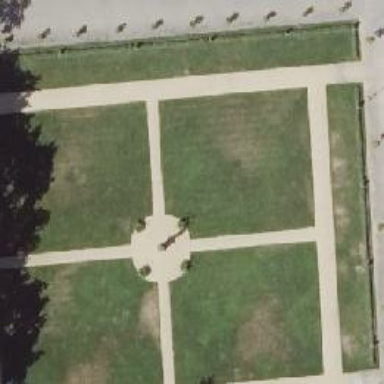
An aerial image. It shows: Memorial featuring statue.